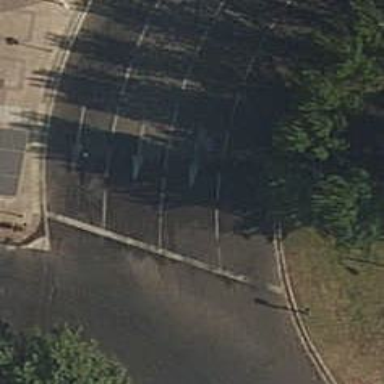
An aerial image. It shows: Road with traffic signals.